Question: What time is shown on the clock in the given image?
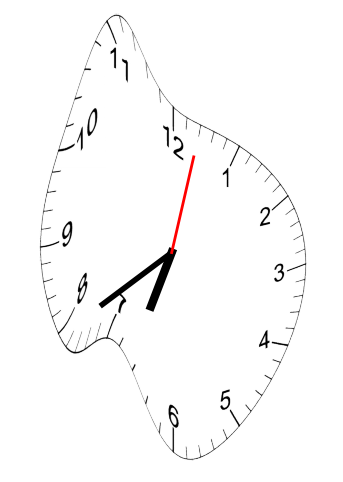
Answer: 06:39:02